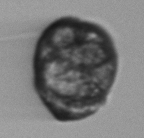
Label: Margalefidinium